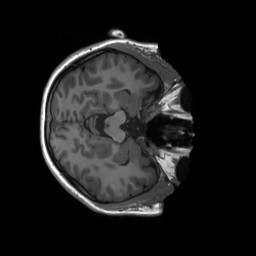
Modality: T1w
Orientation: axial
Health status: healthy
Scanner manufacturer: siemens
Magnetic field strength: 3 T
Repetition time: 2.3 s
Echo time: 0.00207 s